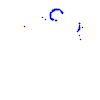
Particle: proton